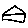
Label: house